Question:
Where do i find this option in Xcode4 ?
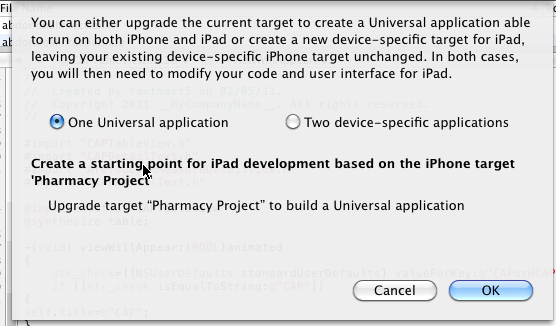
Answer: Copy the target. Then Xcode4 asks you if you want to make a iPad version of that target.